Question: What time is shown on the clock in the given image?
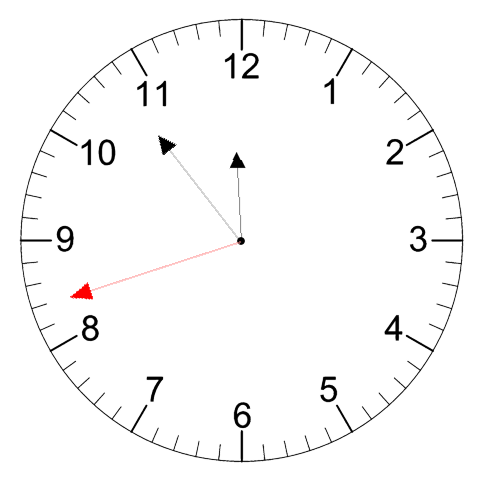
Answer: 11:53:42